Interaction volume radius: 5 \u00c5
Interaction volume height: 10 \u00c5
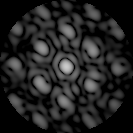
Disorder parameter: 0.457